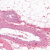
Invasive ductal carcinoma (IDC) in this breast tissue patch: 0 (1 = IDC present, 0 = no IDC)